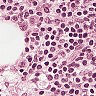
Metastatic tissue present: no